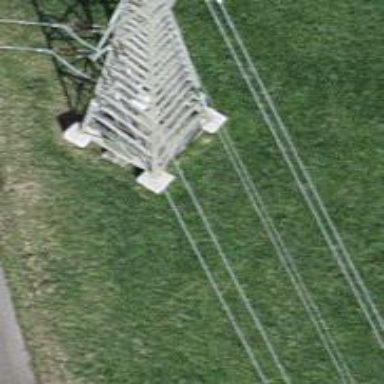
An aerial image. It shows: Lattice structure tower.